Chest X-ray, AP view. Patient: 69 years old, sex M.
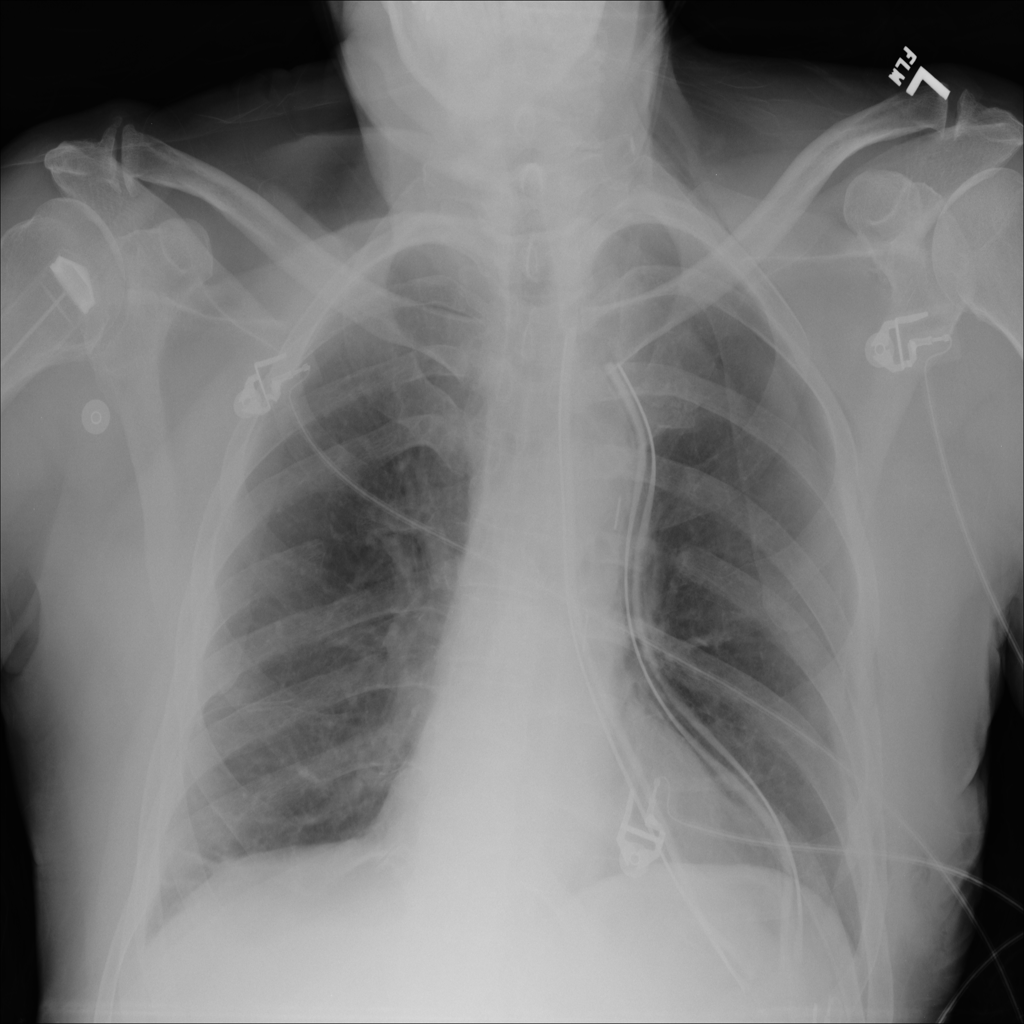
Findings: Atelectasis, Emphysema, Mass, Pneumothorax